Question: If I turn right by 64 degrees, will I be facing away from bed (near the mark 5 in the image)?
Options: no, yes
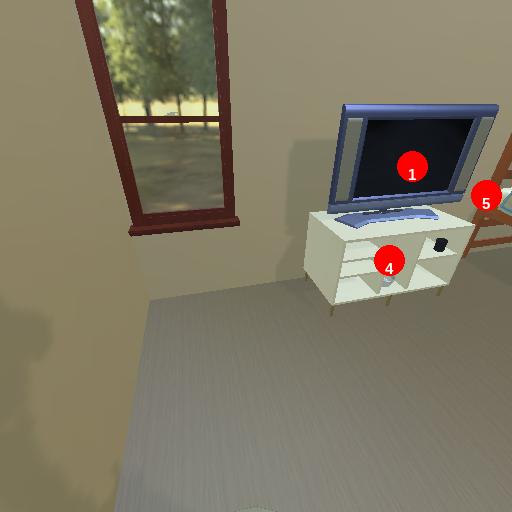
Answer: no